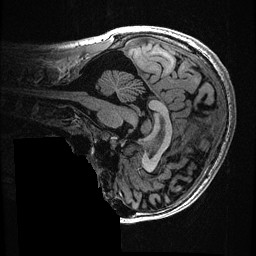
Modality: T1w
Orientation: sagittal
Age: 24
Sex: male
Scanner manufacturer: ge
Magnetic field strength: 3 T
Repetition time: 0.006952 s
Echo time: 0.00292 s